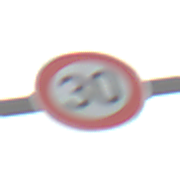
Verkehrszeichen: Geschwindigkeit30
Umgebung: Outdoor, Suburban
Tageszeit: SunriseSunset
Wetter: PartlyCloudy
Licht: Natural
Jahreszeit: NotSpecified
Kontrast: MediumContrast